Question: I want to share a video with a thumbnail of only one image via sharer.php
I understand that most of people use Feed dialog with flexible UI but I need advanced options in this case.
A dialog looks like this and I want to have only one thumbnail the on I specify with 'og:image' on a relative page

My OG tags look like this:
'''
<meta property="fb:admins" content="*admins*" />
<meta property="fb:app_id" content="*app_id*" />
<meta property="og:type" content="movie" />
<meta property="og:video:height" content="*height*" />
<meta property="og:video:width" content="*width*" />
<meta property="og:video:type" content="application/x-shockwave-flash" />
<meta property="og:title" content="*title*" />
<meta property="og:description" content="*description*" />
<meta property="og:image" content="*image*" />
<meta property="og:url" content="*url*" />
<meta property="og:video" content="*video*" />
'''
And I use a basic function to call a dialog
'''
u = $(*link*).html();
t = $(*name*).html();
window.open('http://www.facebook.com/sharer.php?u='+encodeURIComponent(u)+'&t='+encodeURIComponent(t),'sharer','toolbar=0,status=0,width=*width*,height=*height*');
return false;
'''
My question is how can I modify my code / add code to have only 1 thumbnail instead of '1 of 2' message
I tried changing my code, removing og:url, checking og:image, etc, using facebook debugger to clear its cache. And I could find nothing on net either.
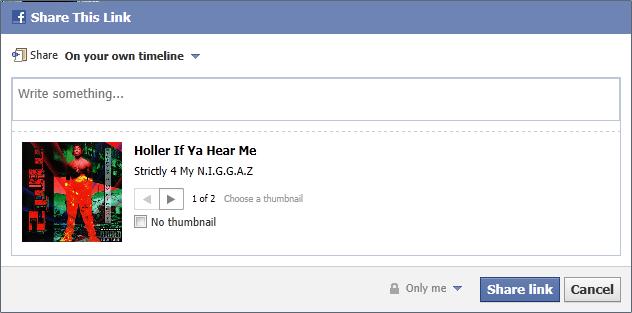
Answer: I've been told you have to modify the code in (meta property="og:image" content="" /) to
(meta property="og:image" content="http://www.yoursite.location of the image" /)
I've personally messed with this for several days and finally accomplished it! The way I did it was to publish the image I wanted FB to use for my site to my server. Then, in my browser, I did a right-click on the newly published image and chose "Copy image location". Then I added the above code to my page html between the header tags, and between the quotes. Be sure that your image is at least 200 x 200 px - they say the bigger the better, but not more that 5MB in size. I was having a lot of trouble getting FB to pick my specified image because I was making it too small. I've finally gotten success just now by resizing my image to 1000x712, and it's working.
In my case, Facebook has still not recognized my specified image as the ONLY image I want used, but I've also been told that FB will "scrape" my site every 24 hours and, hopefully, once that's done, the multiple images option will disappear. Hope this helps.